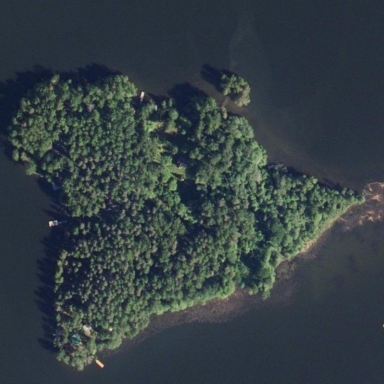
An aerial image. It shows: Islet.